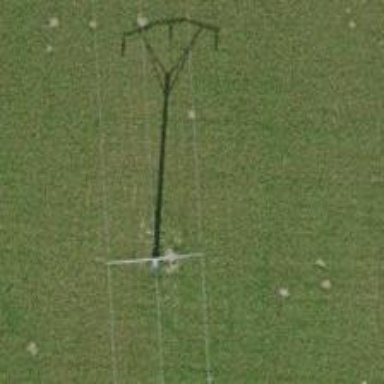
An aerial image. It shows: Power pole.